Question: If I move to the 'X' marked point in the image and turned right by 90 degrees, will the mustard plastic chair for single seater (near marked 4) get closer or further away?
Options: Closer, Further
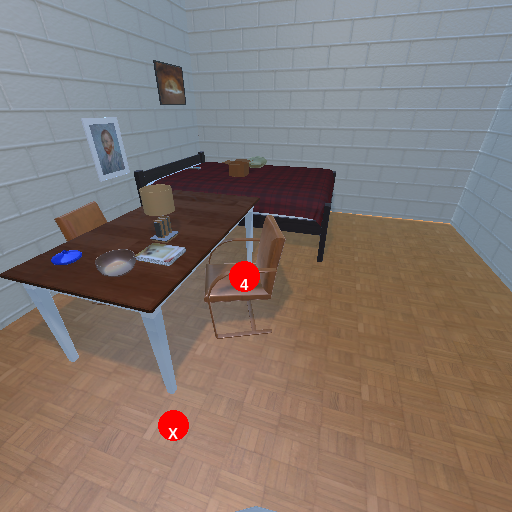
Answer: Closer